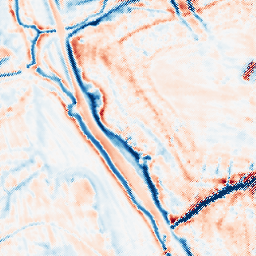
Category: multiscale
Decomposition family: dog_multiscale
Decomposition parameters: sigma_ratio: 1.6
n_scales: 3
base_sigma: 1
Upsampling method: regularized
Upsampling parameters: scale: 4
lambda_reg: 0.1
Upsampling scale: 4